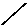
Label: line